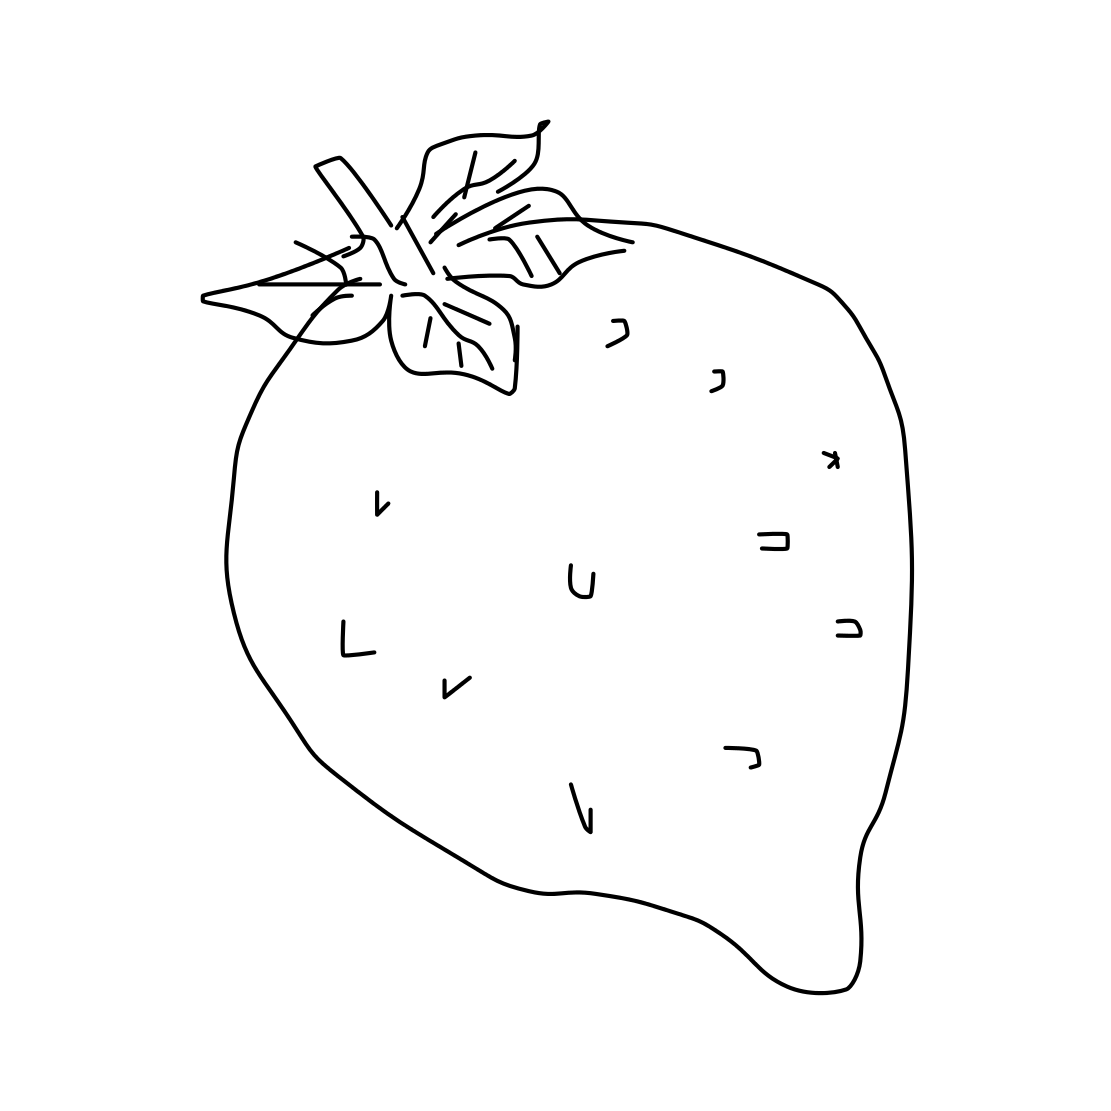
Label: strawberry